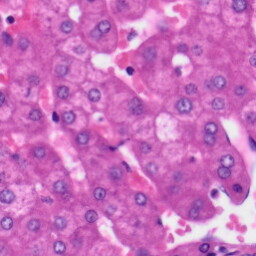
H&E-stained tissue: Liver